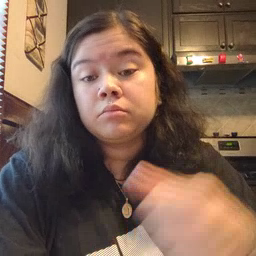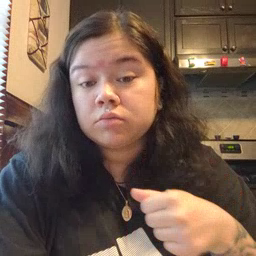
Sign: puzzle